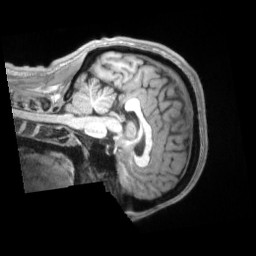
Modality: T1w
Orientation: sagittal
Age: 28
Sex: male
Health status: ill
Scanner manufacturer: siemens
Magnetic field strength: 3 T
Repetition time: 2.2 s
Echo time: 0.00157 s